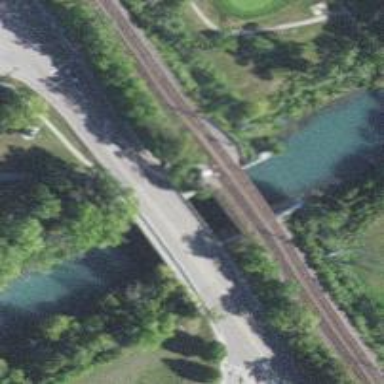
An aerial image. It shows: Viaduct bridge over railway tracks.